Question: I'm confused here. I am trying to stylize various cells of this listview but the results are odd. my code to create the listviewitem is as follows:
'''
lvi = new ListViewItem();
lvi.Text = row["Size"].ToString();
lvi.SubItems.Add(row["Item"].ToString());
lvi.SubItems[0].Font = new System.Drawing.Font(lvi.Font, FontStyle.Underline);
lvi.SubItems[1].ForeColor = Color.Blue;
listAvailableSizes.Items.Add(lvi);
'''
So, in theory my first subitem should be underlined and my second one should be blue (these are just arbitrary styles). And the immediate window confirms that this should be the case:
'''
listAvailableSizes.Items[0].SubItems[0].ForeColor
"{Name=WindowText, ARGB=(255, 0, 0, 0)}"
A: 255
B: 0
G: 0
IsEmpty: false
IsKnownColor: true
IsNamedColor: true
IsSystemColor: true
Name: "WindowText"
R: 0
listAvailableSizes.Items[0].SubItems[1].ForeColor
"{Name=Blue, ARGB=(255, 0, 0, 255)}"
A: 255
B: 255
G: 0
IsEmpty: false
IsKnownColor: true
IsNamedColor: true
IsSystemColor: false
Name: "Blue"
R: 0
listAvailableSizes.Items[0].SubItems[0].Font.Underline
true
listAvailableSizes.Items[0].SubItems[1].Font.Underline
false
'''
According to this, subitem position 0 has regular colored text and an underline, position 1 has blue text and no underline, however, this is how it displays:

As you can see both are underlined and neither is blue. Am I missing something?
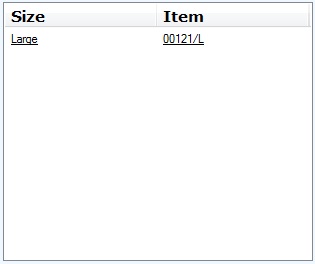
Answer: Normally, all subitems have the same styling (font and colors) as the item. (FYI, 'SubItem[0]' is the same thing as the 'ListViewItem' itself).
To allow subitems to have different attributes, do this:
'''
listAvailableSizes.Items[0].UseItemStyleForSubItems = false;
'''
Once this is set to 'false', the 'ListView' will actually look at the values in the subitems when deciding what font/color to use.
If 'UseItemStyleForSubItems' is 'true', you can set the styles in the subitems, and they are stored OK -- it's just that they will never be used.